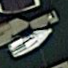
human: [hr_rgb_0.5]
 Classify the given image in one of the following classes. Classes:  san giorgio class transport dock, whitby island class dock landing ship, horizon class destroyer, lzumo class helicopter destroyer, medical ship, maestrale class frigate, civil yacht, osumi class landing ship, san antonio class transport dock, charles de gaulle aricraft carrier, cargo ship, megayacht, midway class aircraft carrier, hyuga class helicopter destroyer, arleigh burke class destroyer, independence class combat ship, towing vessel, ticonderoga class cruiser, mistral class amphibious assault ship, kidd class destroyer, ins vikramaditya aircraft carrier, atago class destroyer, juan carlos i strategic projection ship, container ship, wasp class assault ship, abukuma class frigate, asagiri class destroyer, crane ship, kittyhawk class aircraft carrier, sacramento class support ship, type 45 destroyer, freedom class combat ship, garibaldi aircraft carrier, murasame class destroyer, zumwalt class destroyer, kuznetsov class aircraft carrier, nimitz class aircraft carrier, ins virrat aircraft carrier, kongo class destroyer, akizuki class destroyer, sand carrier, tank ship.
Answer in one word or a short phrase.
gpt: Civil yacht